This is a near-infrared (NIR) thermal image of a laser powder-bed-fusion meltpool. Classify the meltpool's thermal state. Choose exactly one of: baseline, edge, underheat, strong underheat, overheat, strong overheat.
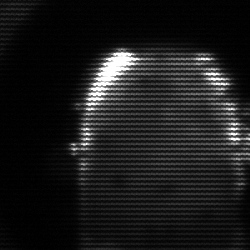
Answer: baseline